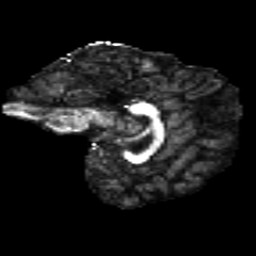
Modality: FA
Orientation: sagittal
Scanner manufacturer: siemens
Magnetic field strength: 3 T
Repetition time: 4.16 s
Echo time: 0.0806 s